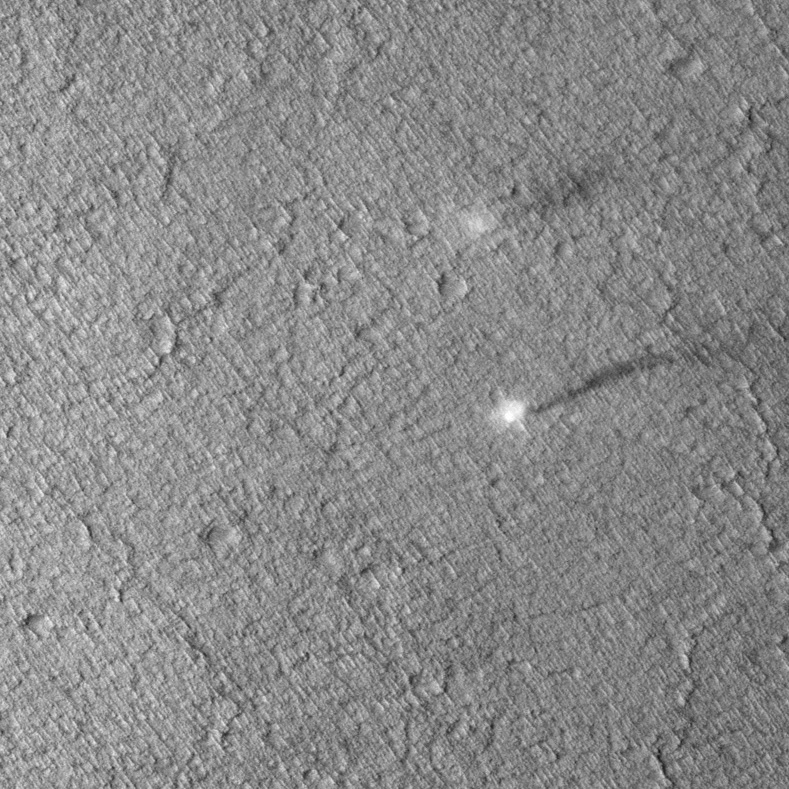
Label: dustdevil, dustdevil